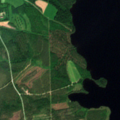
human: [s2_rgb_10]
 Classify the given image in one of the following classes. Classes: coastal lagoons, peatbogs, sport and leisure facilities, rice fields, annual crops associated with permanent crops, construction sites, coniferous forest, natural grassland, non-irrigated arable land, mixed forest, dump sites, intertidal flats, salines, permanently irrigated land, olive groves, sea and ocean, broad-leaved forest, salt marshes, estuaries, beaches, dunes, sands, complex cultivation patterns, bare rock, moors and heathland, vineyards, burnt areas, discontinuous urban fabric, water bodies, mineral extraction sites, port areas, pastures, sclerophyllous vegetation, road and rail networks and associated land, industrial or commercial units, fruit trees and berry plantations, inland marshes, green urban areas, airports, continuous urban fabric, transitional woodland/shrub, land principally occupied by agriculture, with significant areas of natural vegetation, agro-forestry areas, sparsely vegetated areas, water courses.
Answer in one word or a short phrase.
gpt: land principally occupied by agriculture, with significant areas of natural vegetation, coniferous forest, mixed forest, water bodies